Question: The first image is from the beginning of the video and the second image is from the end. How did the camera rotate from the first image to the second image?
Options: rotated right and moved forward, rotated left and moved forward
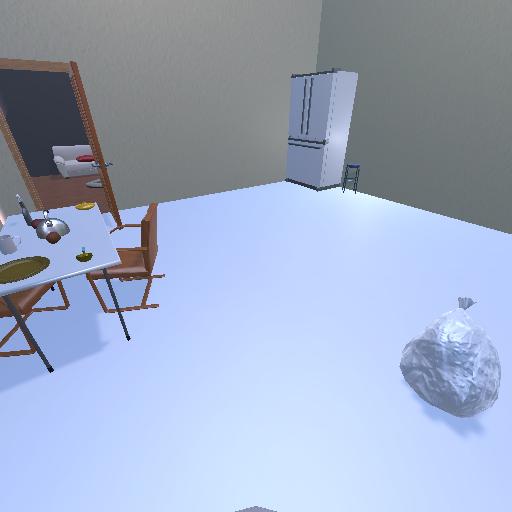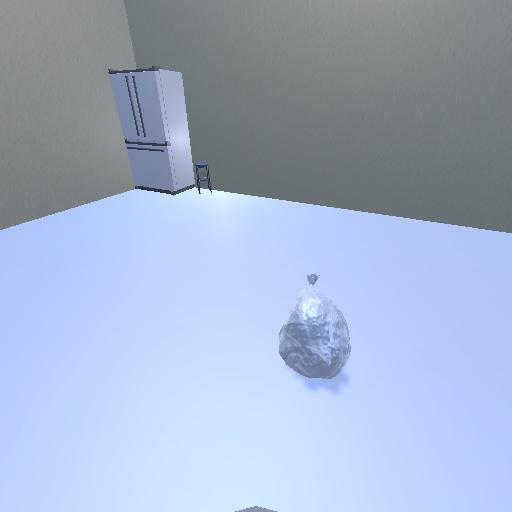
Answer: rotated right and moved forward